Question: Are there search suggestions?
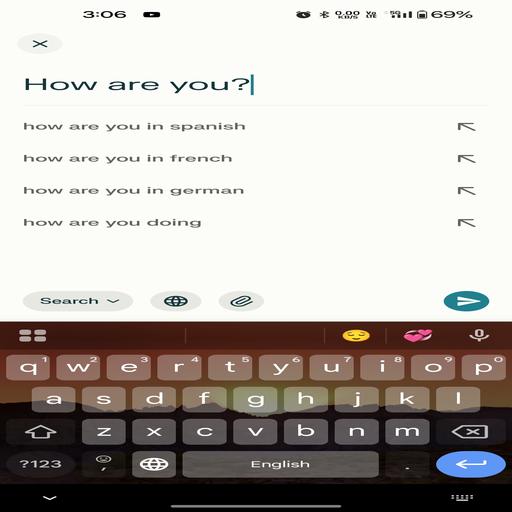
Answer: Yes